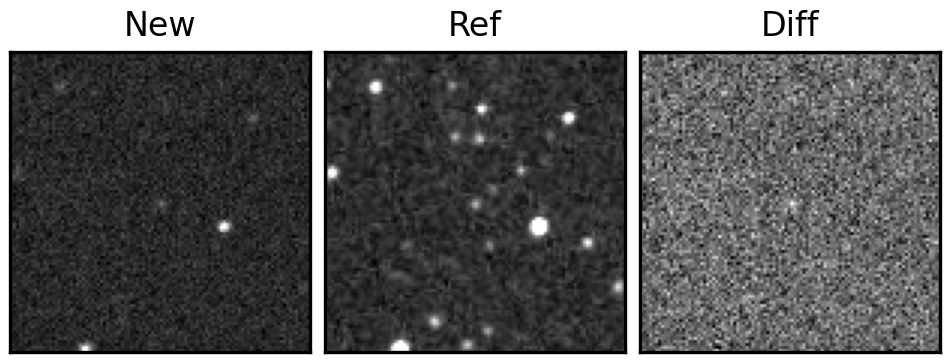
Label: real